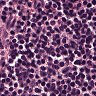
Metastatic tissue present: no